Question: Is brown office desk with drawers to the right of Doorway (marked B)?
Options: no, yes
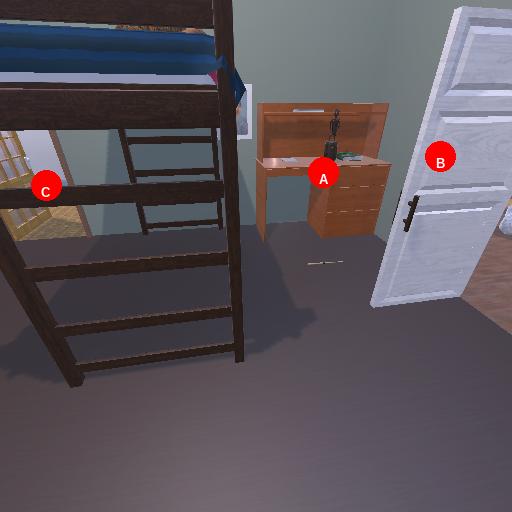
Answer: no